Field crop: maize
Growth stage: 2
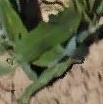
Species: maize